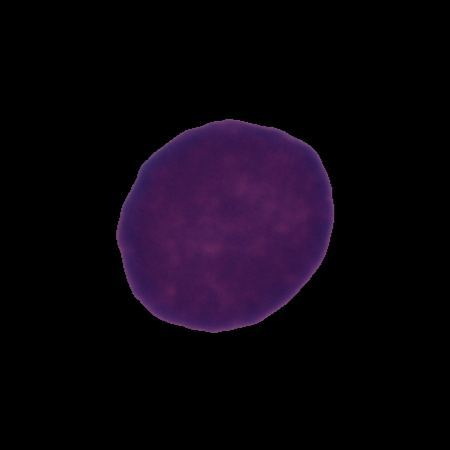
Label: healthy